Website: lowes
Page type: review-order
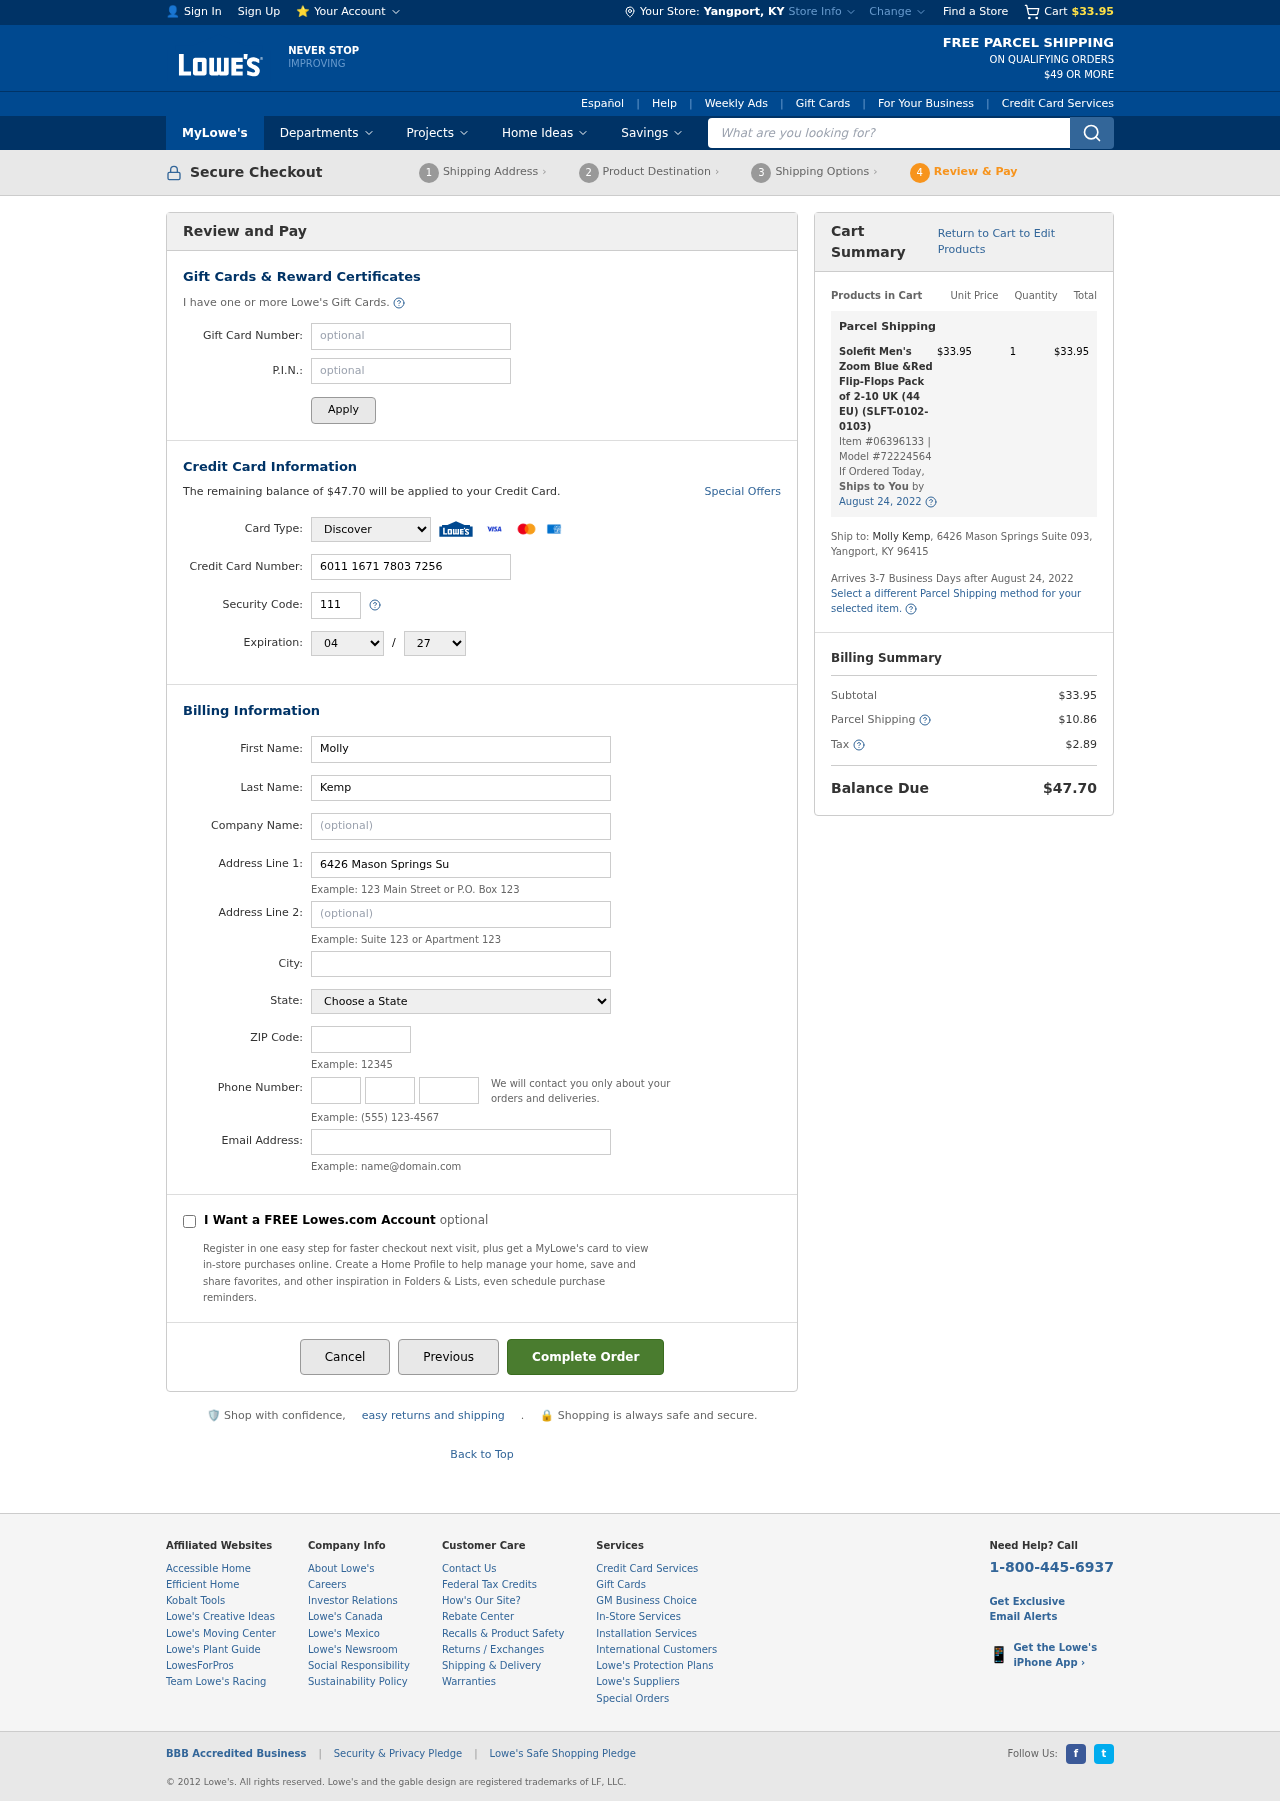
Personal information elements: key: PII_CARD_CVV
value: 111
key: PII_CARD_EXPIRY_MONTH
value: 04
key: PII_CARD_EXPIRY_YEAR
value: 27
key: PII_CARD_NUMBER
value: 6011 1671 7803 7256
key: PII_CARD_TYPE
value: Discover
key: PII_CITY
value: Yangport
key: PII_CITY_STATE
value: Yangport, KY
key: PII_EMAIL
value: molly.kemp@yahoo.com
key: PII_FIRSTNAME
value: Molly
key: PII_LASTNAME
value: Kemp
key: PII_PHONE_AREA
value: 652
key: PII_PHONE_PREFIX
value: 524
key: PII_PHONE_SUFFIX
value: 5691
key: PII_POSTCODE
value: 96415
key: PII_STATE
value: Kentucky
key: PII_STREET
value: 6426 Mason Springs Suite 093
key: PII_STREET2
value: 6426 Mason Springs Suite 093
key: PII_FULLNAME2
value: Molly Kemp
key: PII_STATE_ABBR
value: KY
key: PII_POSTCODE_FULL
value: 96415
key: PII_CITY_STATE_ZIP
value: Yangport, KY 96415
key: PII_POSTCODE_NUMERIC
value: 96415
Product elements: key: PRODUCT1_NAME
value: Solefit Men's Zoom Blue &Red Flip-Flops Pack of 2-10 UK (44 EU) (SLFT-0102-0103)
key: PRODUCT1_PRICE
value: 33.95
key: PRODUCT1_QUANTITY
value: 1
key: PRODUCT1_ITEM_NUMBER
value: Item #06396133
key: PRODUCT1_MODEL_NUMBER
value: Model #72224564
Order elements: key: ORDER_SUBTOTAL
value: $33.95
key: ORDER_BALANCE_DUE
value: $47.70
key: ORDER_SHIPPING_DATE
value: August 24, 2022
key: ORDER_ITEM_TOTAL
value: $33.95
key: ORDER_SHIPPING_DATE2
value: August 24, 2022
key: ORDER_SHIPPING_COST
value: $10.86
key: ORDER_TAX
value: $2.89
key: ORDER_TOTAL
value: $47.70
Search elements: key: HEADER_SEARCH
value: What are you looking for?